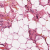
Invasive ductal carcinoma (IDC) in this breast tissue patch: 0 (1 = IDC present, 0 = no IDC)